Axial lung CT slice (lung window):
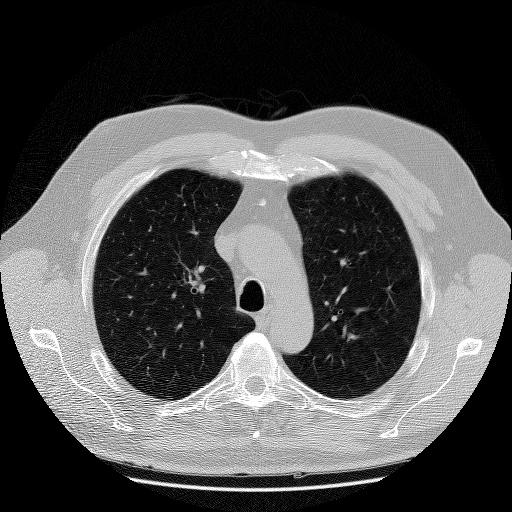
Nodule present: no